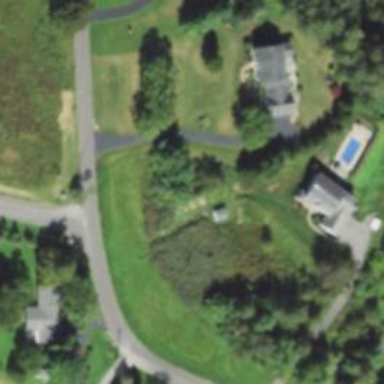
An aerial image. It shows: Driveway.